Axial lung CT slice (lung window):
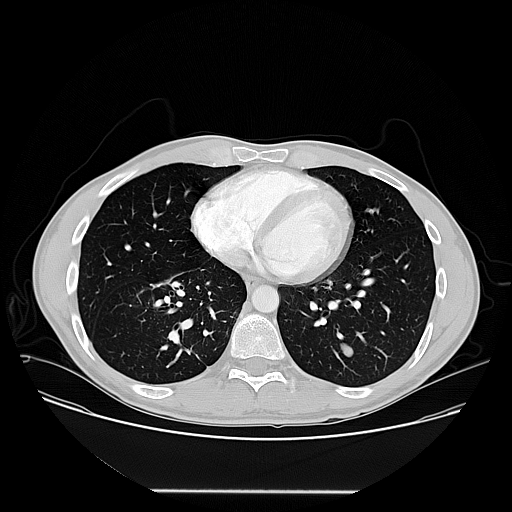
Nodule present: yes
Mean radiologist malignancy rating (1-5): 3